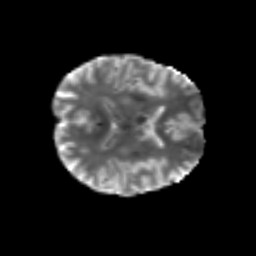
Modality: T2w
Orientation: axial
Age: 64
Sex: male
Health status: ill
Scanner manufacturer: siemens
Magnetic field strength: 3 T
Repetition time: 8.7 s
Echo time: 0.11 s